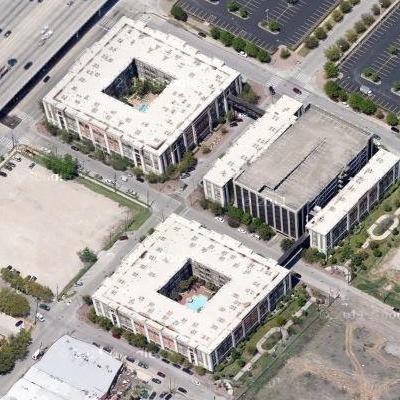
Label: cIndustry